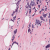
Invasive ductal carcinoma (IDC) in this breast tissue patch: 1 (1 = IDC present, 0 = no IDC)